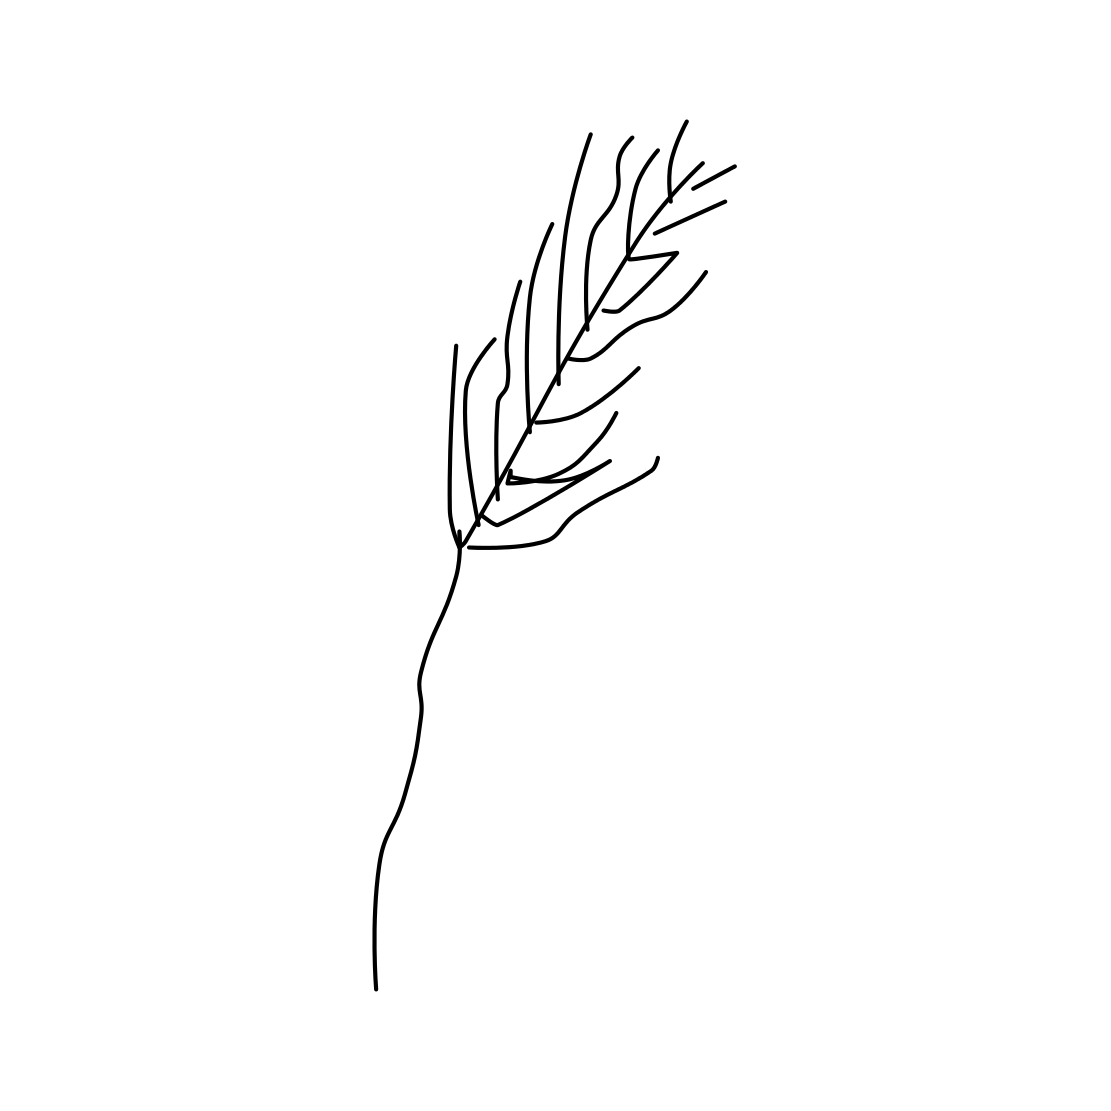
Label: feather